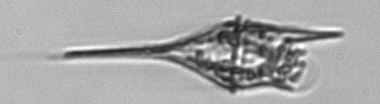
Label: Tripos_lineatus